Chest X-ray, PA view. Patient: 45 years old, sex M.
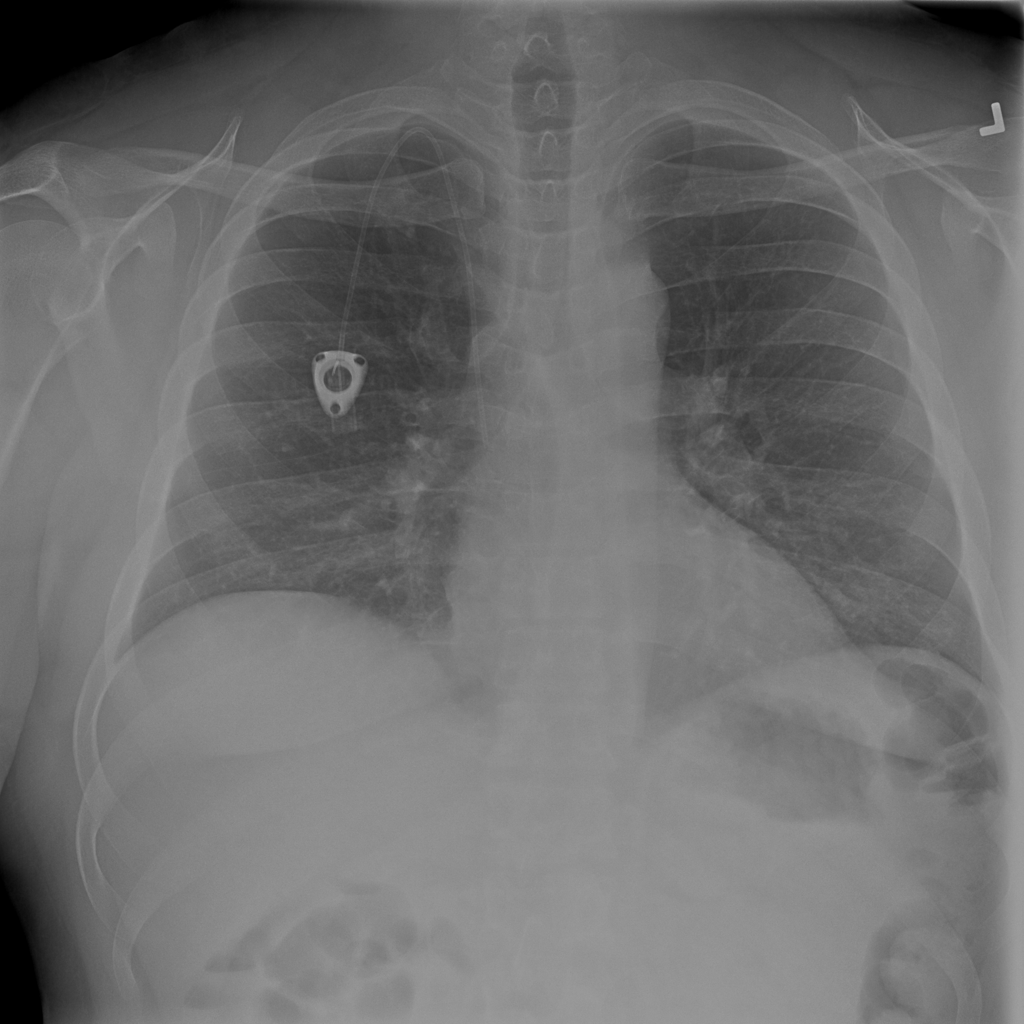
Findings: No Finding